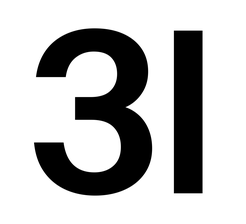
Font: InstrumentSans_SemiBold